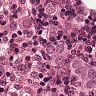
Metastatic tissue present: yes